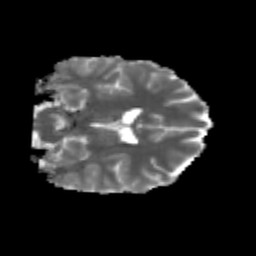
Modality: MD
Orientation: coronal
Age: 20
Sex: female
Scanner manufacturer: siemens
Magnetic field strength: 3 T
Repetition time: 3.5 s
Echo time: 0.125 s